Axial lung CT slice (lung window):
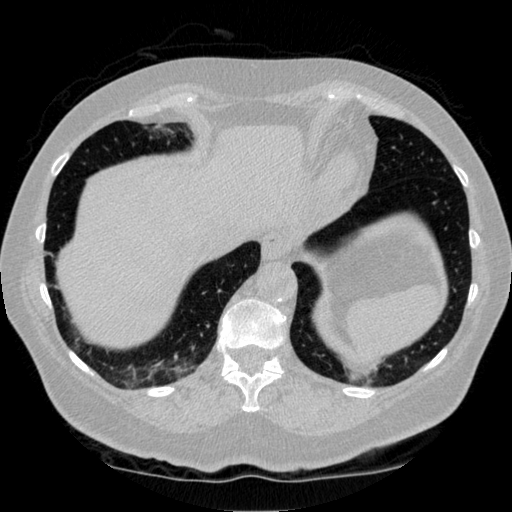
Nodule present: no